Question: I want to display my data like this

Here is the class definition:
'''
public class Order
{
public string Customer { get; set; }
public decimal Amount { get; set; }
public List<OrderDetail> Details = new List<OrderDetail>();
}
public class OrderDetail
{
public string Product { get; set; }
public int Qty { get; set; }
}
'''
I try to use ListBox but fail to display Details. Below is my try in xaml:
'''
<ListBox x:Name="lstOrder">
<ListBox.ItemTemplate>
<DataTemplate>
<StackPanel Orientation="Horizontal">
<TextBlock Text="{Binding Customer}"/>
<TextBlock Text="{Binding Amount}"/>
<ListBox ItemsSource="{Binding Details}">
<ListBox.ItemTemplate>
<DataTemplate>
<StackPanel Orientation="Horizontal">
<TextBlock Text="{Binding Product}"/>
<TextBlock Text="{Binding Qty}"/>
</StackPanel>
</DataTemplate>
</ListBox.ItemTemplate>
</ListBox>
</StackPanel>
</DataTemplate>
</ListBox.ItemTemplate>
</ListBox>
'''
in code behind:
'''
public MainWindow()
{
InitializeComponent();
List<Order> OrderList = new List<Order>();
Order order = new Order { Customer = "David", Amount = 2000 };
order.Details.Add(new OrderDetail { Product = "A", Qty = 5 });
OrderList.Add(order);
order = new Order { Customer = "John", Amount = 5000 };
order.Details.Add(new OrderDetail { Product = "A", Qty = 2 });
order.Details.Add(new OrderDetail { Product = "B", Qty = 3 });
OrderList.Add(order);
lstOrder.ItemsSource = OrderList;
}
'''
What is the correct way to bind OrderList.Details? Any suggestions will be appreciated.
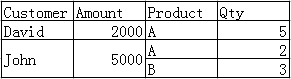
Answer: In your 'Order' class 'Details' is a field not a property. Binding to fields is not supported.
You can modify the class slightly so it becomes:
'''
public class Order
{
public string Customer { get; set; }
public decimal Amount { get; set; }
List<OrderDetail> details;
public List<OrderDetail> Details { get { return details; } }
public Order()
{
details = new List<OrderDetail>();
}
}
'''
And then it will bind correctly.